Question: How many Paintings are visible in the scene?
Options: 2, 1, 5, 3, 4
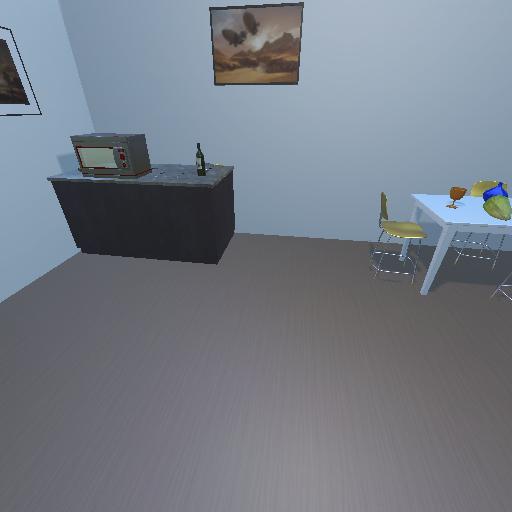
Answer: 2